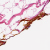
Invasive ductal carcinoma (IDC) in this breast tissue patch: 0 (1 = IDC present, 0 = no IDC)